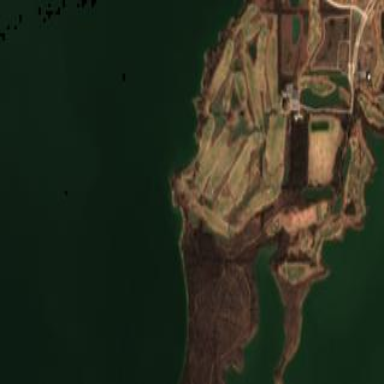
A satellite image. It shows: Golf course.